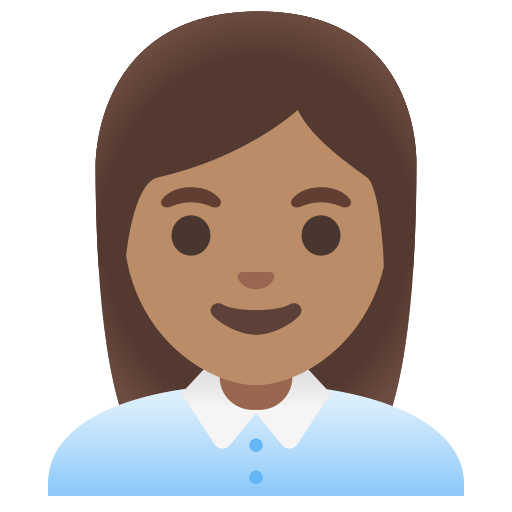
Emoji: 👩🏽‍💼